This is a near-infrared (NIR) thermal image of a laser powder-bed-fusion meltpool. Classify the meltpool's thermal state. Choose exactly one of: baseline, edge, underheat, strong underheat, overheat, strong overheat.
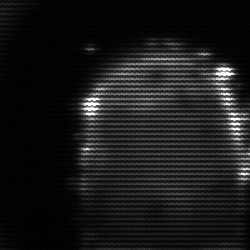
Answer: baseline